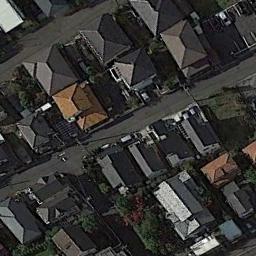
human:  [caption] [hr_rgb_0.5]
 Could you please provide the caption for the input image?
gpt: The houses are on either side of the road .

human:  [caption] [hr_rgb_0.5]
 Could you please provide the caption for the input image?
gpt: There are many roads and neatly arranged houses and trees in densely populated areas .

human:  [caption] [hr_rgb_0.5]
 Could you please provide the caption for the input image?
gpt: A dense residential area has lots of houses arranged neatly and some roads go through the residential area .

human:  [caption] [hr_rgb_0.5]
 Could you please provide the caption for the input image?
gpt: The dense residential is next to the road and some trees .

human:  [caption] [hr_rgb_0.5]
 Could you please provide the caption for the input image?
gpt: There are brown and black buildings on dense residential area .